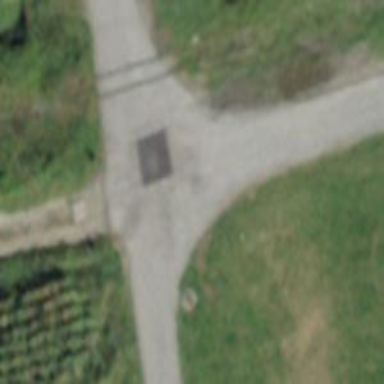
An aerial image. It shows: Unclassified road with asphalt surface.